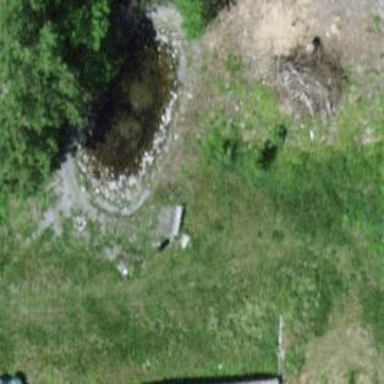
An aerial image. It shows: Pond surrounded by natural water.